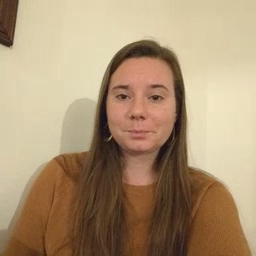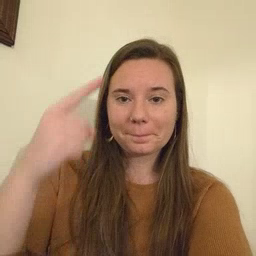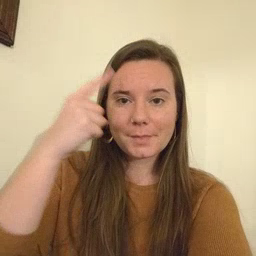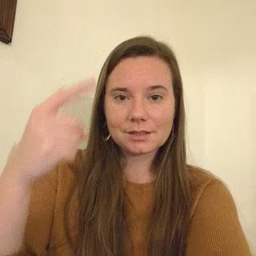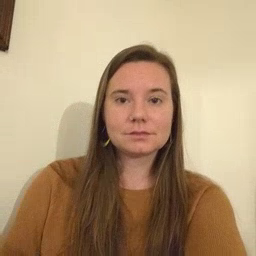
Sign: penny